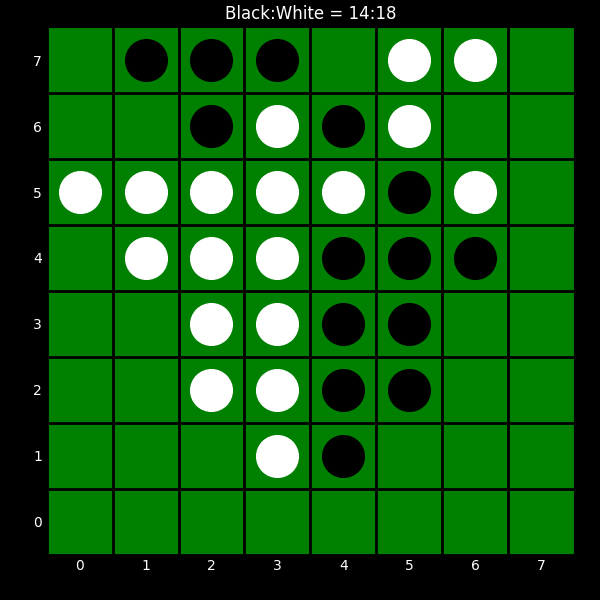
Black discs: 14
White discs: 18